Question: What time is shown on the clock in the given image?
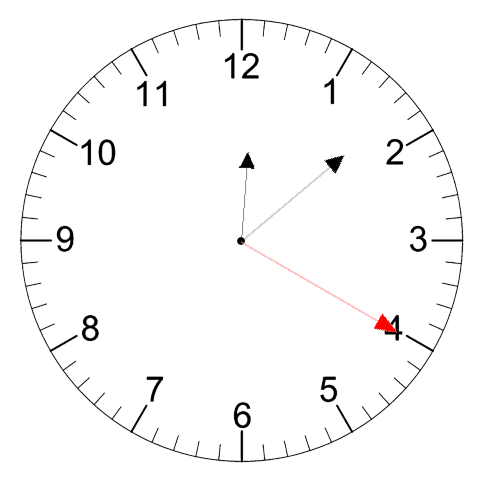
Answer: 12:08:20